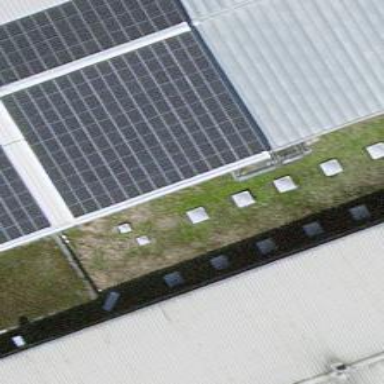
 consisting of solar photovoltaic panels."